Question: I am reading <URL> paper. In section 1.1 he says:

What do the tildes above the letters mean? How can I translate this sentence into ordinary English?
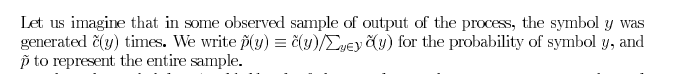
Answer: There are basically two objects which you have to understand
- 'P(.)'- '~P(.)''P(.)'
So the translation would be:
- 'P(.)'- '~P(.)'